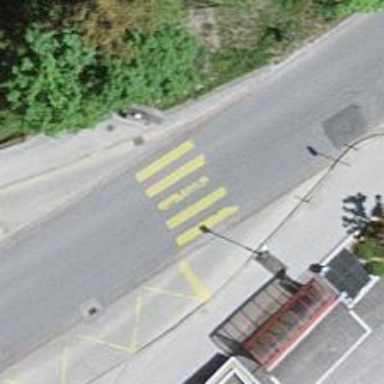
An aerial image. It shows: Zebra crossing with crossing island.